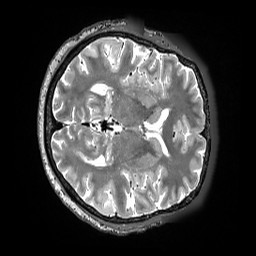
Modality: T2w
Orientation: axial
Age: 60
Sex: male